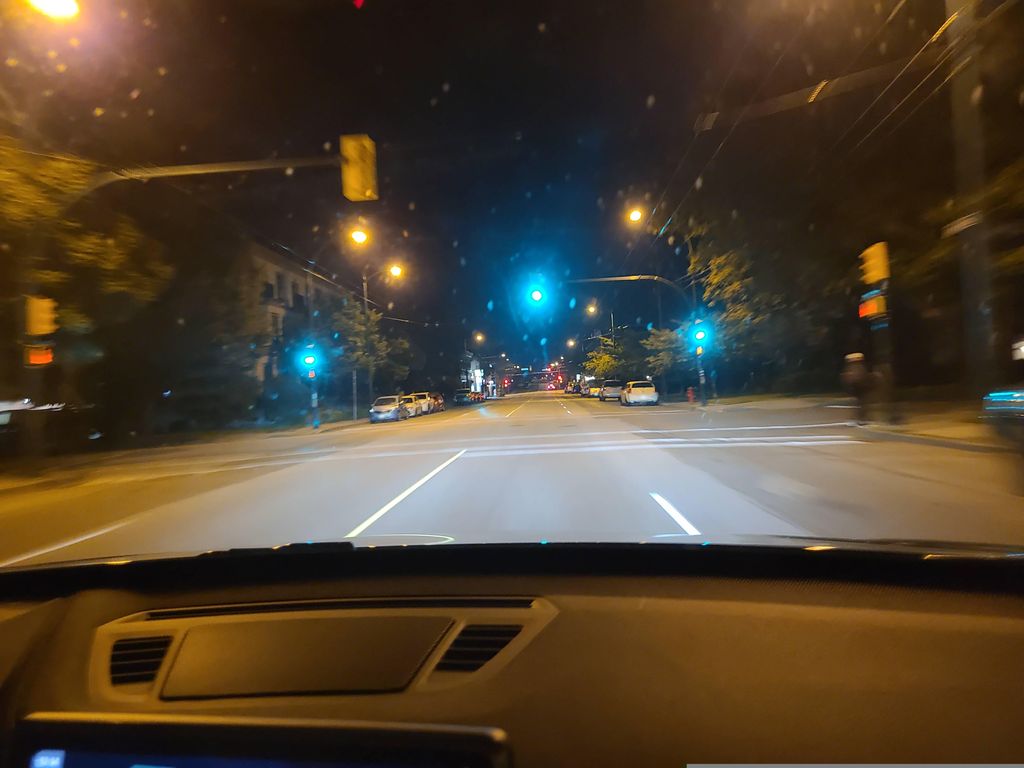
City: vancouver